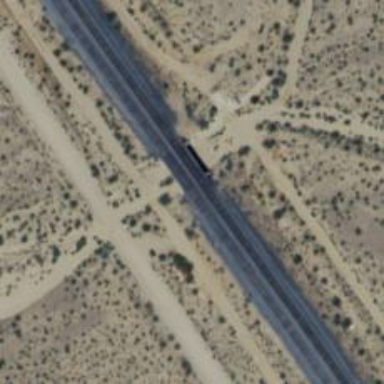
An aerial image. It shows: Railway bridge over siding railway service.